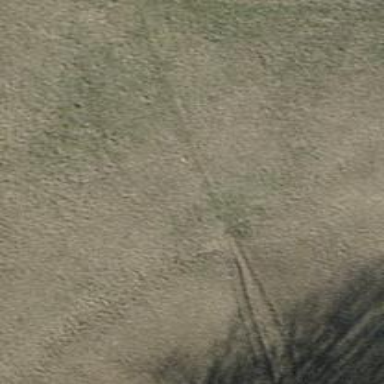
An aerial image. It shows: Grass path.